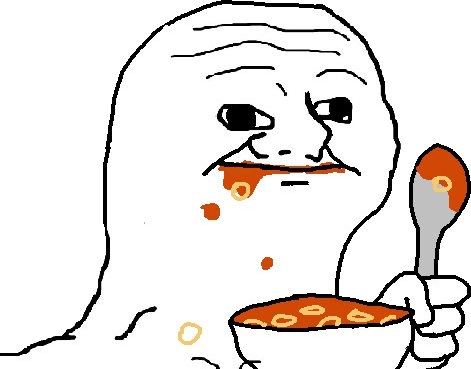
Label: 5_Brainlet